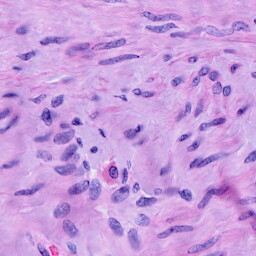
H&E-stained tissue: Cervix